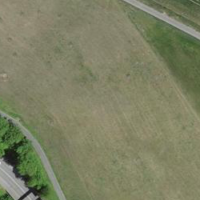
EUNIS habitat code: 25
Species observed at this site:
Prunus mahaleb